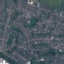
Label: Residential